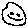
Label: smiley face